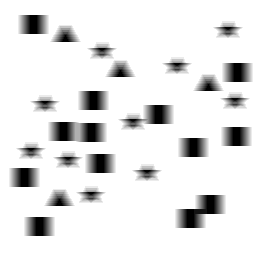
Squares: 13
Triangles: 4
Stars: 10
Total shapes: 27